Question: I am trying to prevent the following block of text to break, forcing "blue package" to the right column.
HTML is this:
'''
<h2 class="blue">Blue Package:</h2>
<p><strong>Thurs.</strong> $425.00 <strong>Friday-Sun</strong> $475.00</p>
<ul>
<li>Party length: 2 hours</li>
<li>12 guests. </li>
<li>Each additional child: $12.00</li>
<li>1.5 hours of creative building time in our building studio</li>
<li>Enjoy pizza or bagels for 12 children (plus the birthday child) in our party room</li>
<li>Beverages</li>
<li>Paperware</li>
<li>Invites</li>
<li>Thank yous</li>
<li>12 mylar balloons</li>
<li>Builder&rsquo;s certificates for each guest</li>
<li>Favors: Lil&rsquo; Builders 12 oz. cup filled with your child&rsquo;s unique Lego creation or random Legos
</li>
</ul>
'''
I've done it before on a whole paragraph using the following CSS, but if I put the same CSSstyling on the h2 tag, it will not force just the h2 to the second column.
'''
p {
-webkit-column-break-inside: avoid;
-moz-column-break-inside: avoid;
-o-column-break-inside: avoid; column-break-inside: avoid; display: table; }
'''
Any ideas to get this whole block of text to move over?
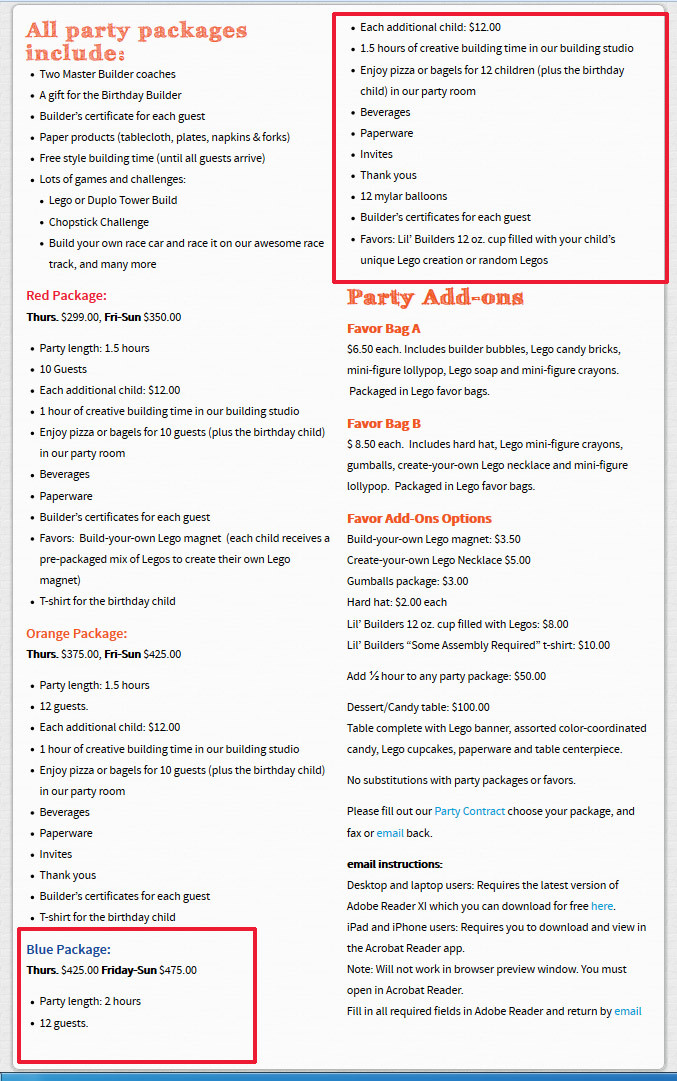
Answer: The right property is actually <URL>, but not always.
'''
p, ul {
-webkit-column-break-inside: avoid; /* Chrome, Safari */
page-break-inside: avoid; /* Firefox */
break-inside: avoid-column; /* CSS3, IE10+ */
/* display: table; */
}
'''